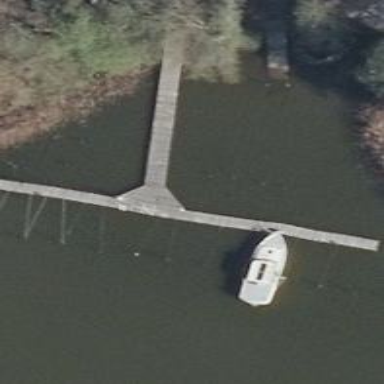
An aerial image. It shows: Man-made pier.